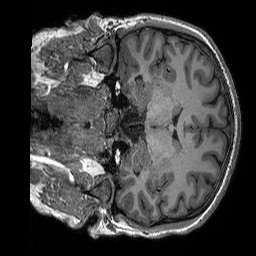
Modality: T1w
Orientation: coronal
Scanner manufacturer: siemens
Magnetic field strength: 3 T
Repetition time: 2.3 s
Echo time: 0.00298 s